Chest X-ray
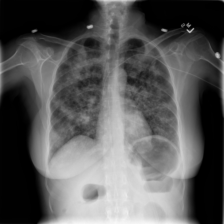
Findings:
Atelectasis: negative
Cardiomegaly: negative
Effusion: negative
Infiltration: positive
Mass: negative
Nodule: negative
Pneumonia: negative
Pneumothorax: negative
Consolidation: negative
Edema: negative
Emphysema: negative
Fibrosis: negative
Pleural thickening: negative
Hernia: negative